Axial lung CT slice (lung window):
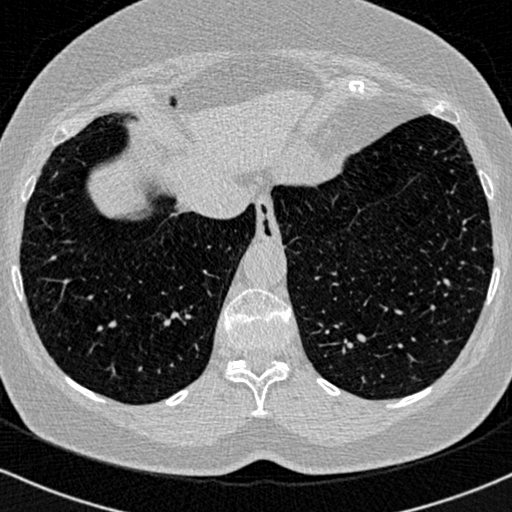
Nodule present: no